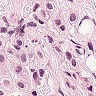
Metastatic tissue present: yes